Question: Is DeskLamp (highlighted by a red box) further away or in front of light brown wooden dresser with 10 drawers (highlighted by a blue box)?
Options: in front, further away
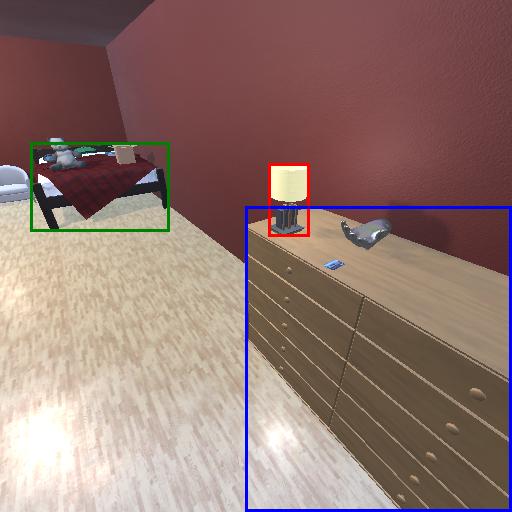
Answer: in front